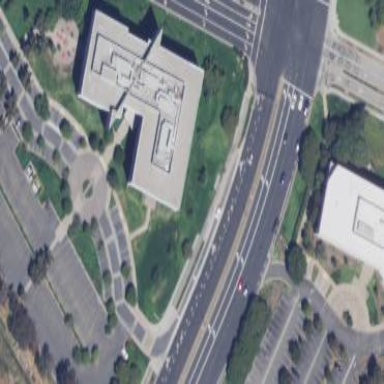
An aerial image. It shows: Office building.